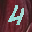
Label: 4